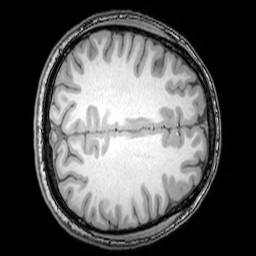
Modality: T1w
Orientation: axial
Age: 26
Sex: male
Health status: healthy
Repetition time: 0.081 s
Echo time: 0.037 s